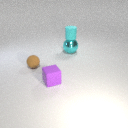
small purple rubber cube in front of large cyan metal sphere